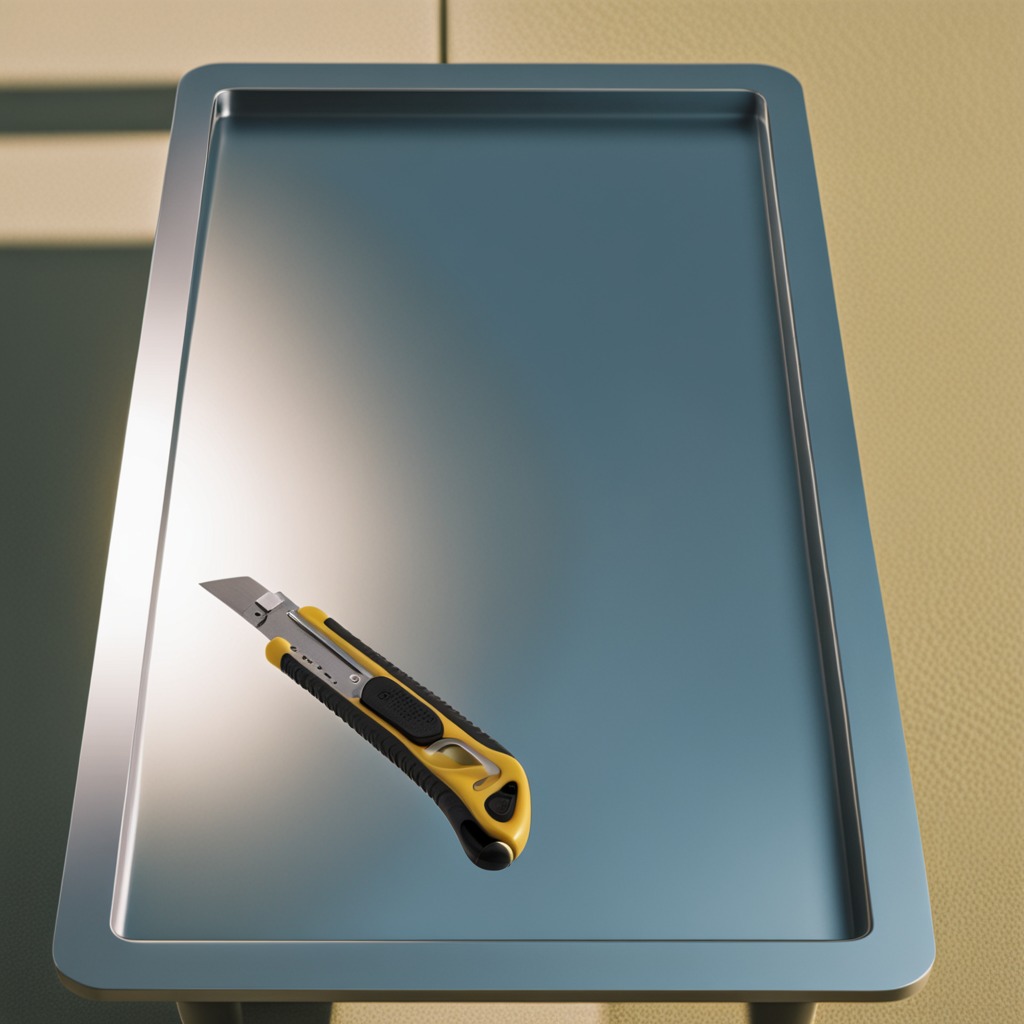
A utility knife lies on a clean utility table in a temporary outdoor tool station afternoon light present textured surface.